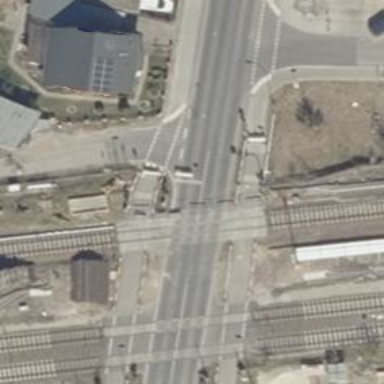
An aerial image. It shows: Level crossing with both lights and saltire in place.